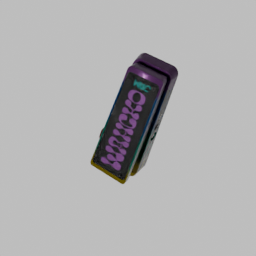
Label: electronics